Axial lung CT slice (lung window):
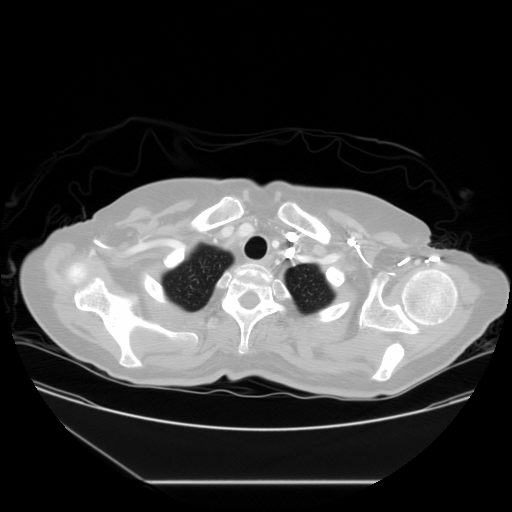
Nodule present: no